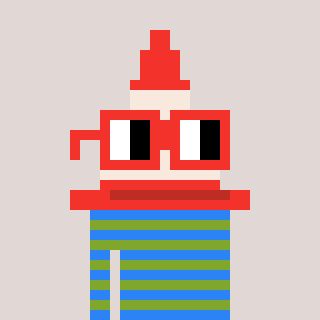
a pixel art character with square red glasses, a cone-shaped head and a slimegreen-colored body on a warm background